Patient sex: F
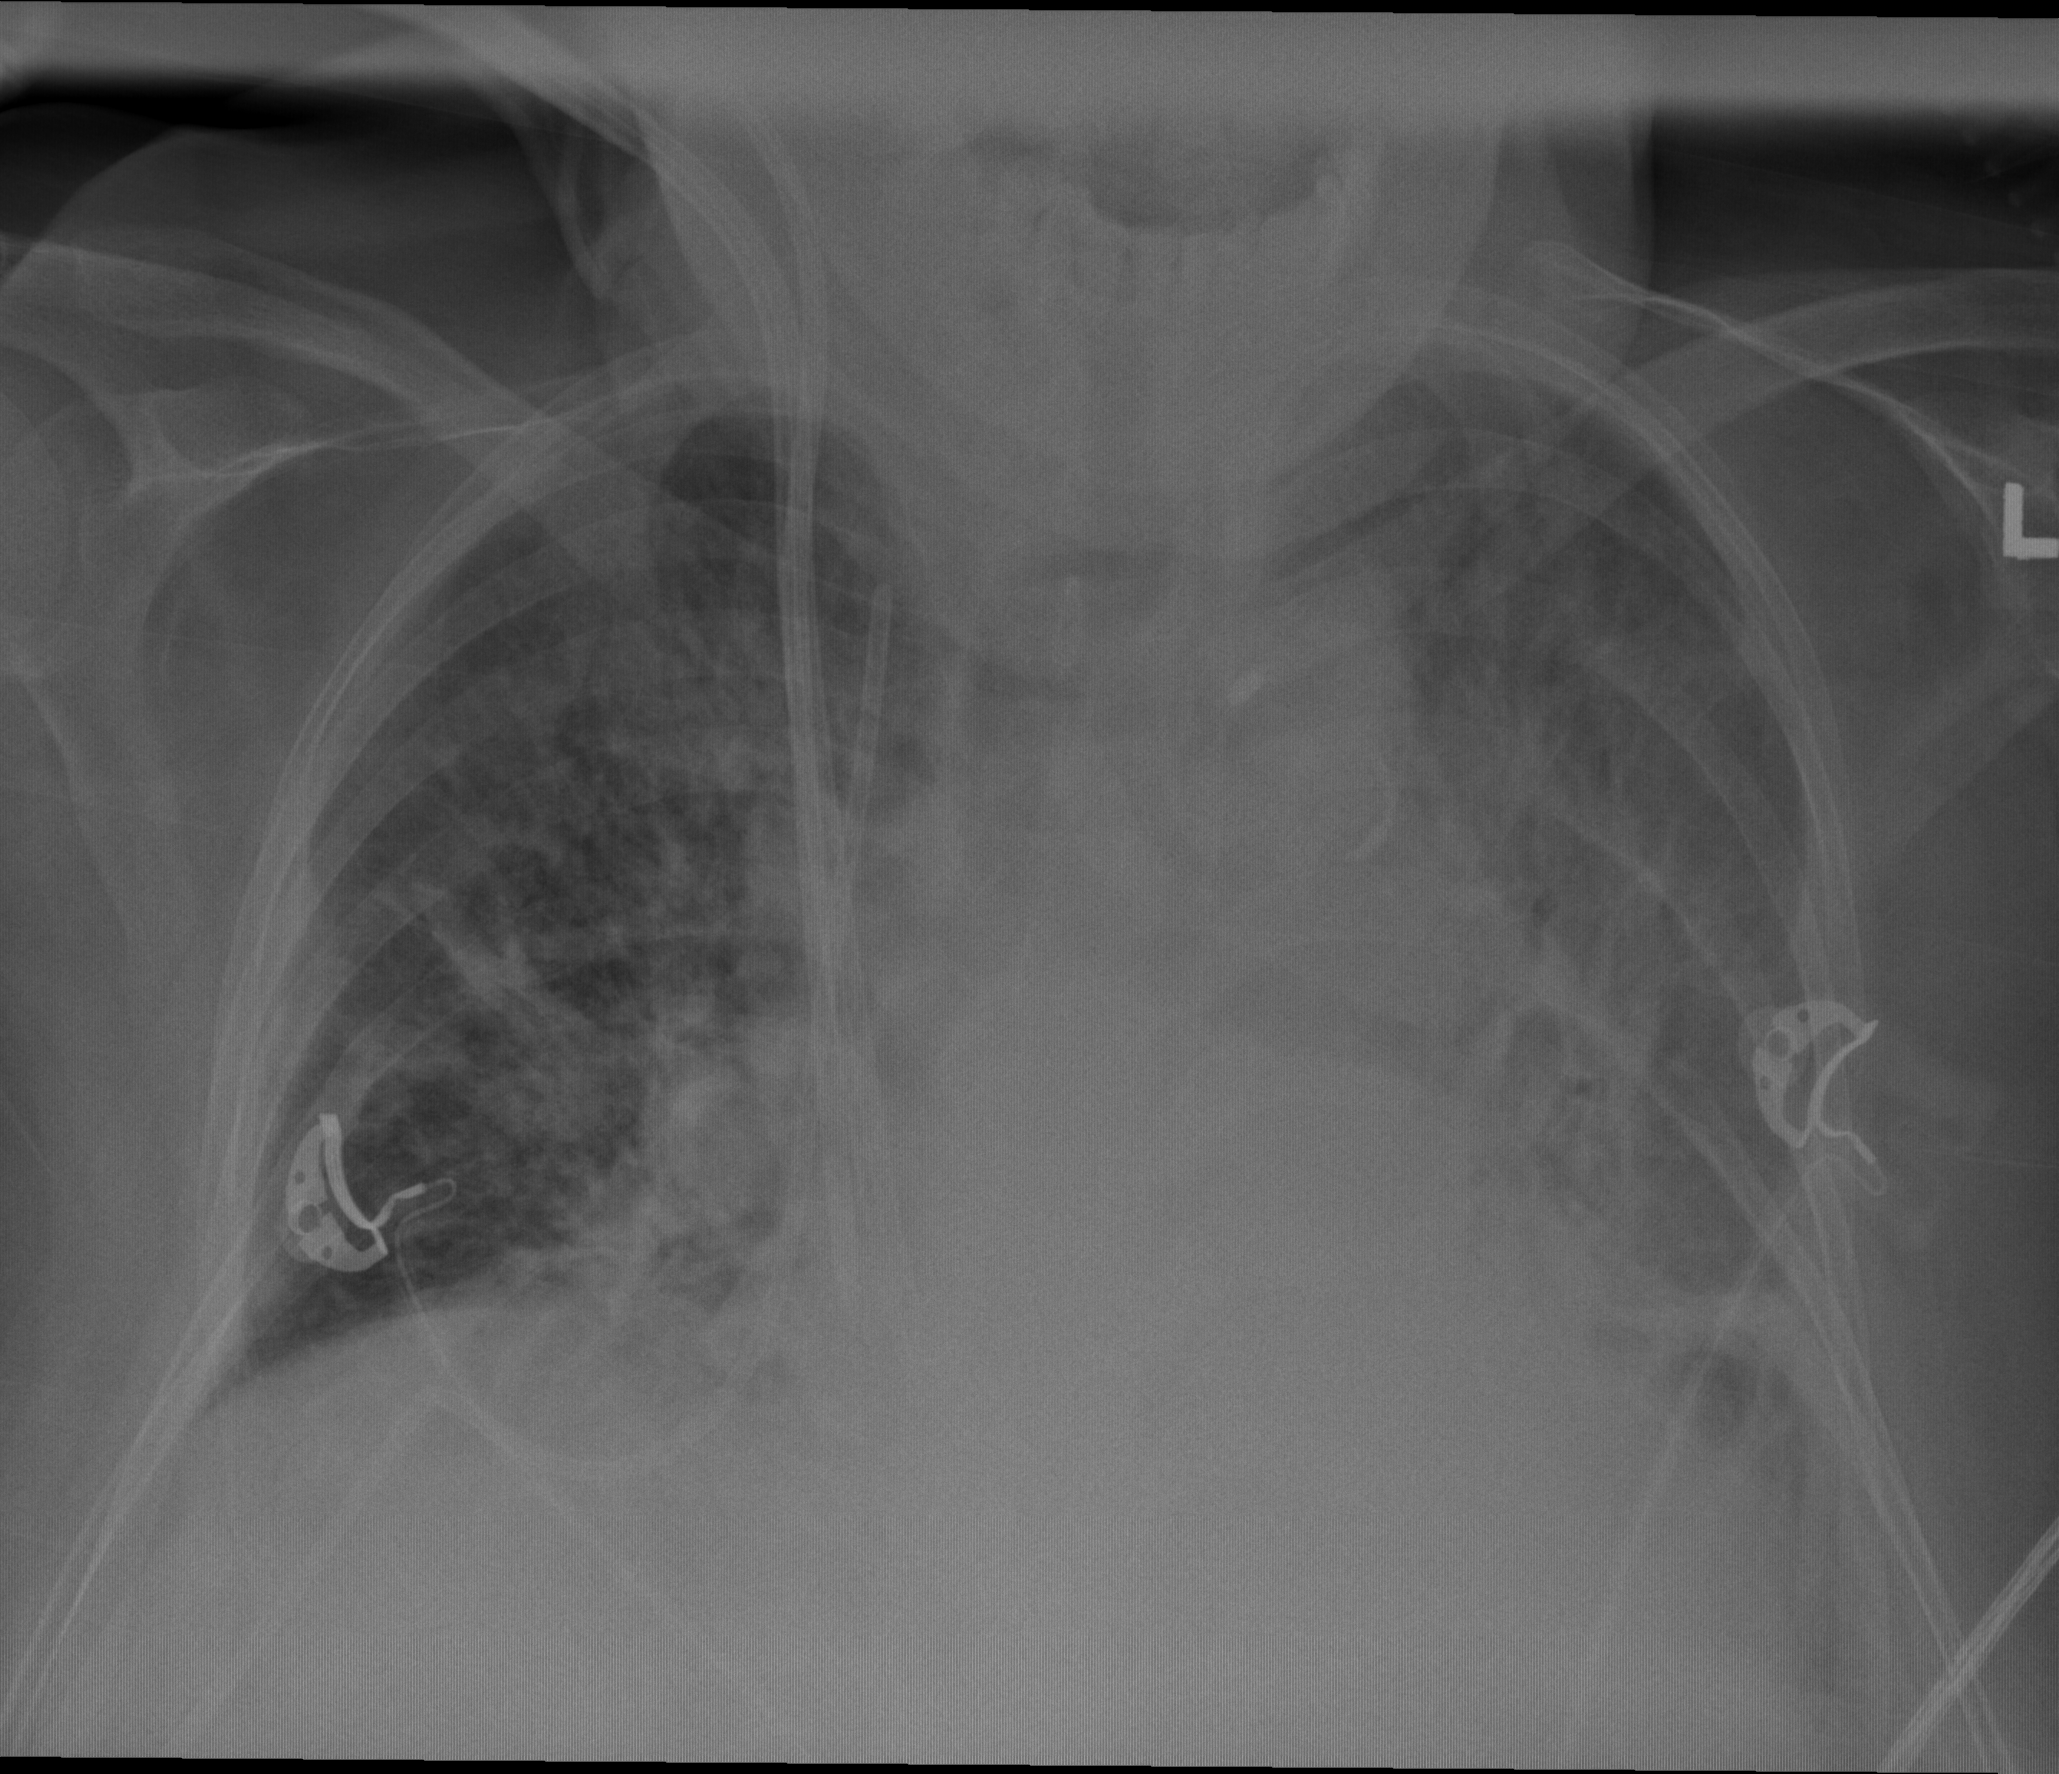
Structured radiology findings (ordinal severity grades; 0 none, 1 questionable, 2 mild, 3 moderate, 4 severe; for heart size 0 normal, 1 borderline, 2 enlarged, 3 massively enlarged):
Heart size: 2
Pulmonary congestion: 3
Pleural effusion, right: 2
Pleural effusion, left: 2
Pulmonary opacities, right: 4
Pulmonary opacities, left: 3
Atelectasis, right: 3
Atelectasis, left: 3